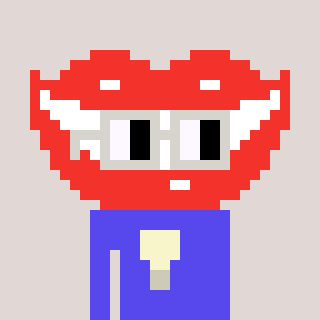
a pixel art character with square light gray glasses, a smile-shaped head and a computerblue-colored body on a warm background